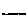
Label: line